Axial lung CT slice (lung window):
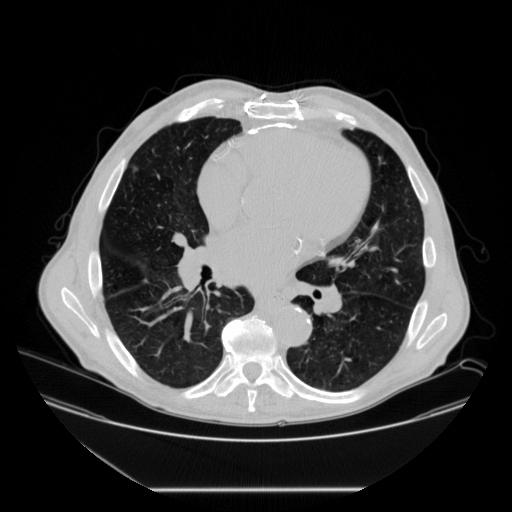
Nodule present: no